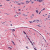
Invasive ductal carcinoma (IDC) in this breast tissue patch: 1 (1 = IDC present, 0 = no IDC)